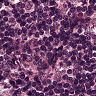
Metastatic tissue present: yes